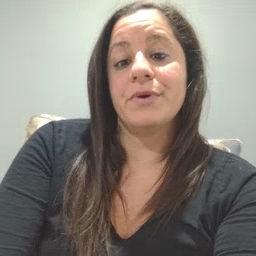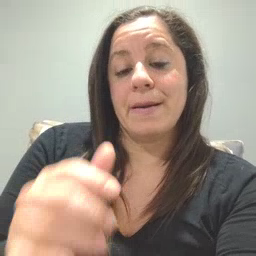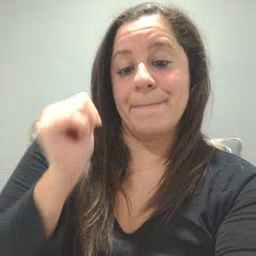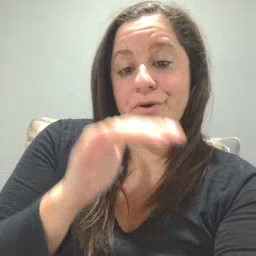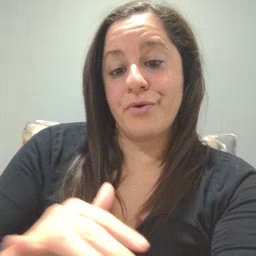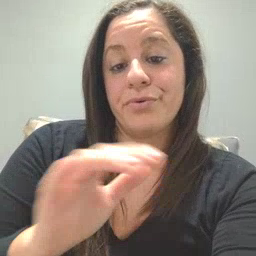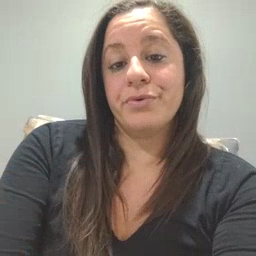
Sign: backyard